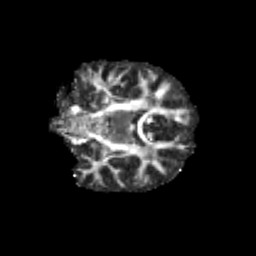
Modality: FA
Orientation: coronal
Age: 13
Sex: male
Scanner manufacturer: siemens
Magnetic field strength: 3 T
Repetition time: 3.8 s
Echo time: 0.07 s